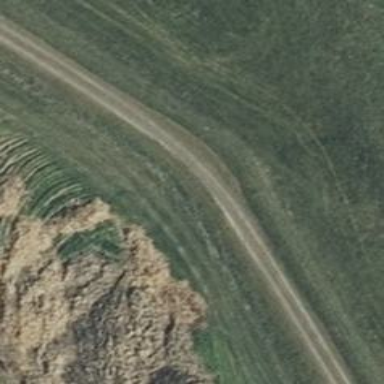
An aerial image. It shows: Track with grade3 tracktype.